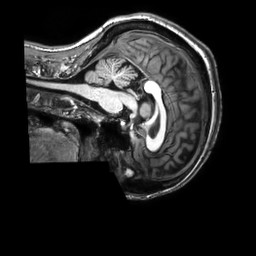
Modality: T1w
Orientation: sagittal
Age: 54
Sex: female
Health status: healthy
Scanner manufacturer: philips
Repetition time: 0.009 s
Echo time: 0.004 s